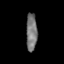
Tissue: prostate
Cell type: Epithelial cells
Senescence score: 0.3526
Nuclear area (px): 405
Mean DAPI intensity: 117.632